Field crop: tomato
Growth stage: 1
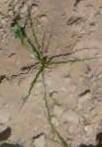
Species: cyperus